Question: I have a barchart code snippet as below..When you run this,you get 4 bars ,the first of which lies against the y axis.Is it possible to put some gap between y axis and the first bar?
'''
def plot_graph1():
xvals = range(4)
xnames=["one","two","three","four"]
yvals = [10,30,40,20]
width = 0.25
yinterval = 10
figure = plt.figure()
plt.grid(True)
plt.xlabel('x vals')
plt.ylabel('y vals')
plt.bar(xvals, yvals, width=width)
plt.xticks([ x+(width/2) for x in xvals],[x for x in xnames])
plt.yticks(range(0,max(yvals),yinterval))
figure.savefig("barchart.png",format="png")
plt.show()
if __name__=='__main__':
plot_graph1()
'''
The output is as below

Any help appreciated
thanks
mark
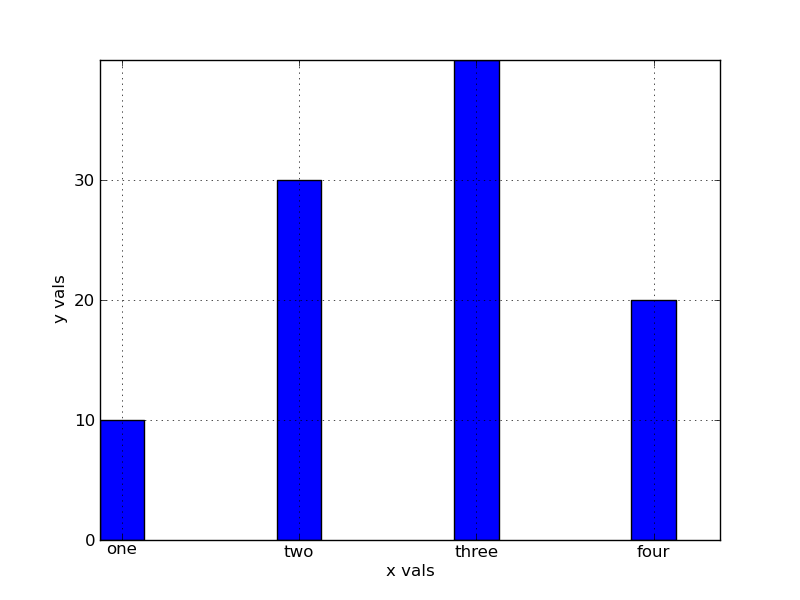
Answer: In your specific case, it's easiest to use 'plt.margins' and 'plt.ylim(ymin=0)'. 'margins' will act like 'axis('tight')', but leave the specified percentage of "padding", instead of scaling to the exact limits of the data.
Also, 'plt.bar' has an 'align="center"' option that simplifies your example somewhat.
Here's a slightly simplified version of your example above:
'''
import matplotlib.pyplot as plt
def plot_graph1():
xvals = range(4)
xnames=["one","two","three","four"]
yvals = [10,30,40,20]
width = 0.25
yinterval = 10
figure = plt.figure()
plt.grid(True)
plt.xlabel('x vals')
plt.ylabel('y vals')
plt.bar(xvals, yvals, width=width, align='center')
plt.xticks(xvals, xnames)
plt.yticks(range(0,max(yvals),yinterval))
plt.xlim([min(xvals) - 0.5, max(xvals) + 0.5])
figure.savefig("barchart.png",format="png")
plt.show()
if __name__=='__main__':
plot_graph1()
'''
<URL>